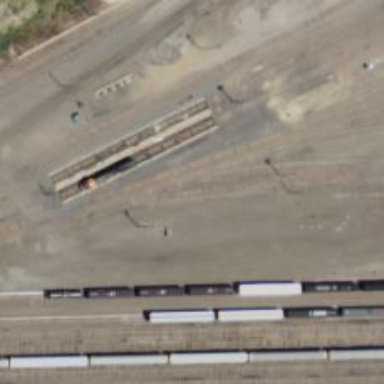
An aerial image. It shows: Railway yard.